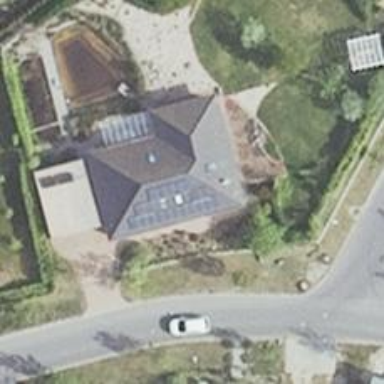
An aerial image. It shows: Small solar photovoltaic panel generator is producing electricity.